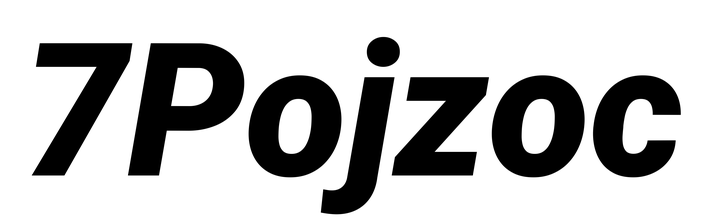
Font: Roboto-Italic_Black_Italic